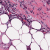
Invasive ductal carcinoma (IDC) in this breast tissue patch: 0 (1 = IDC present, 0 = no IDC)